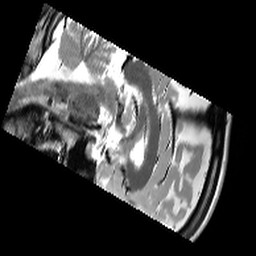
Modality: T2w
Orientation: sagittal
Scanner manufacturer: siemens
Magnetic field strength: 3 T
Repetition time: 10.64 s
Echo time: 0.05 s